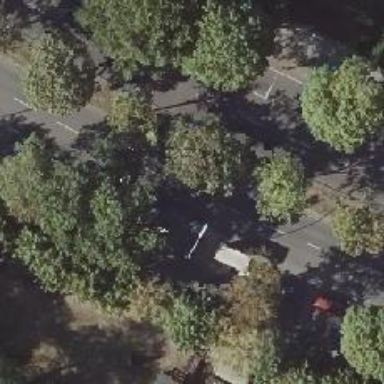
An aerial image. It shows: Secondary road with asphalt surface. There is cycle track on the right side and parallel on-street parking.